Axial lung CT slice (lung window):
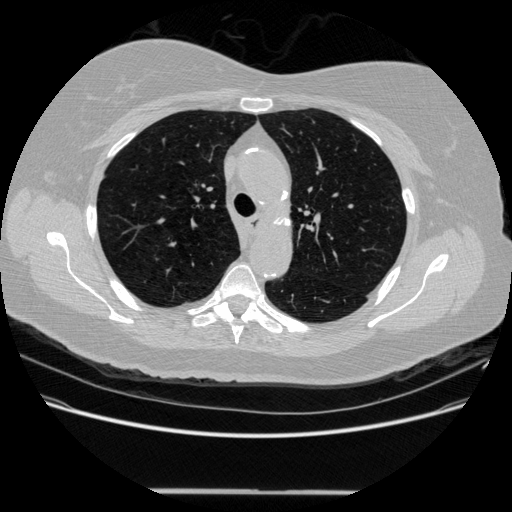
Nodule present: no